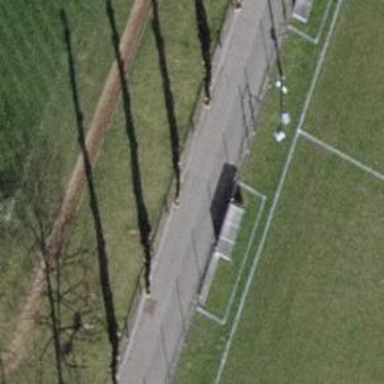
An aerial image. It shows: Avenue lined with trees.